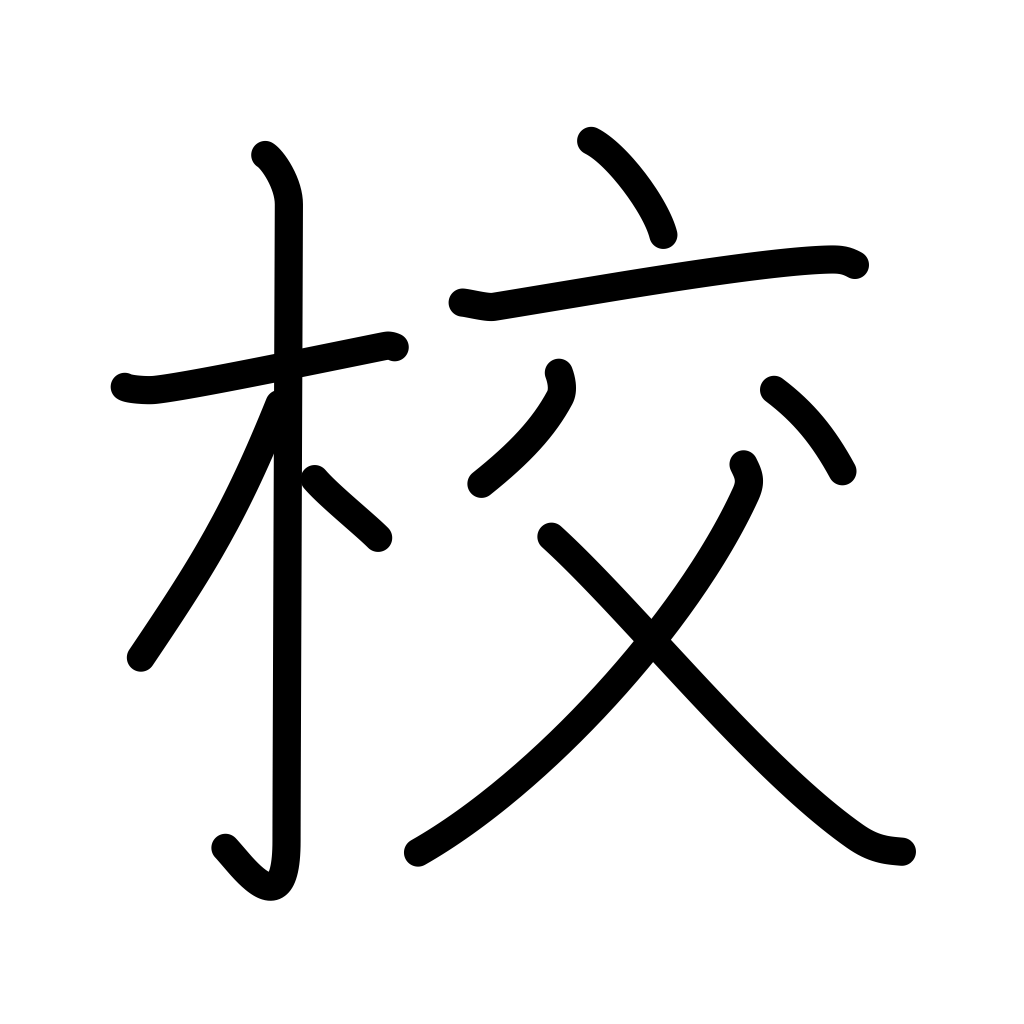
Meaning: exam, school, printing, proof, correction